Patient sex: F
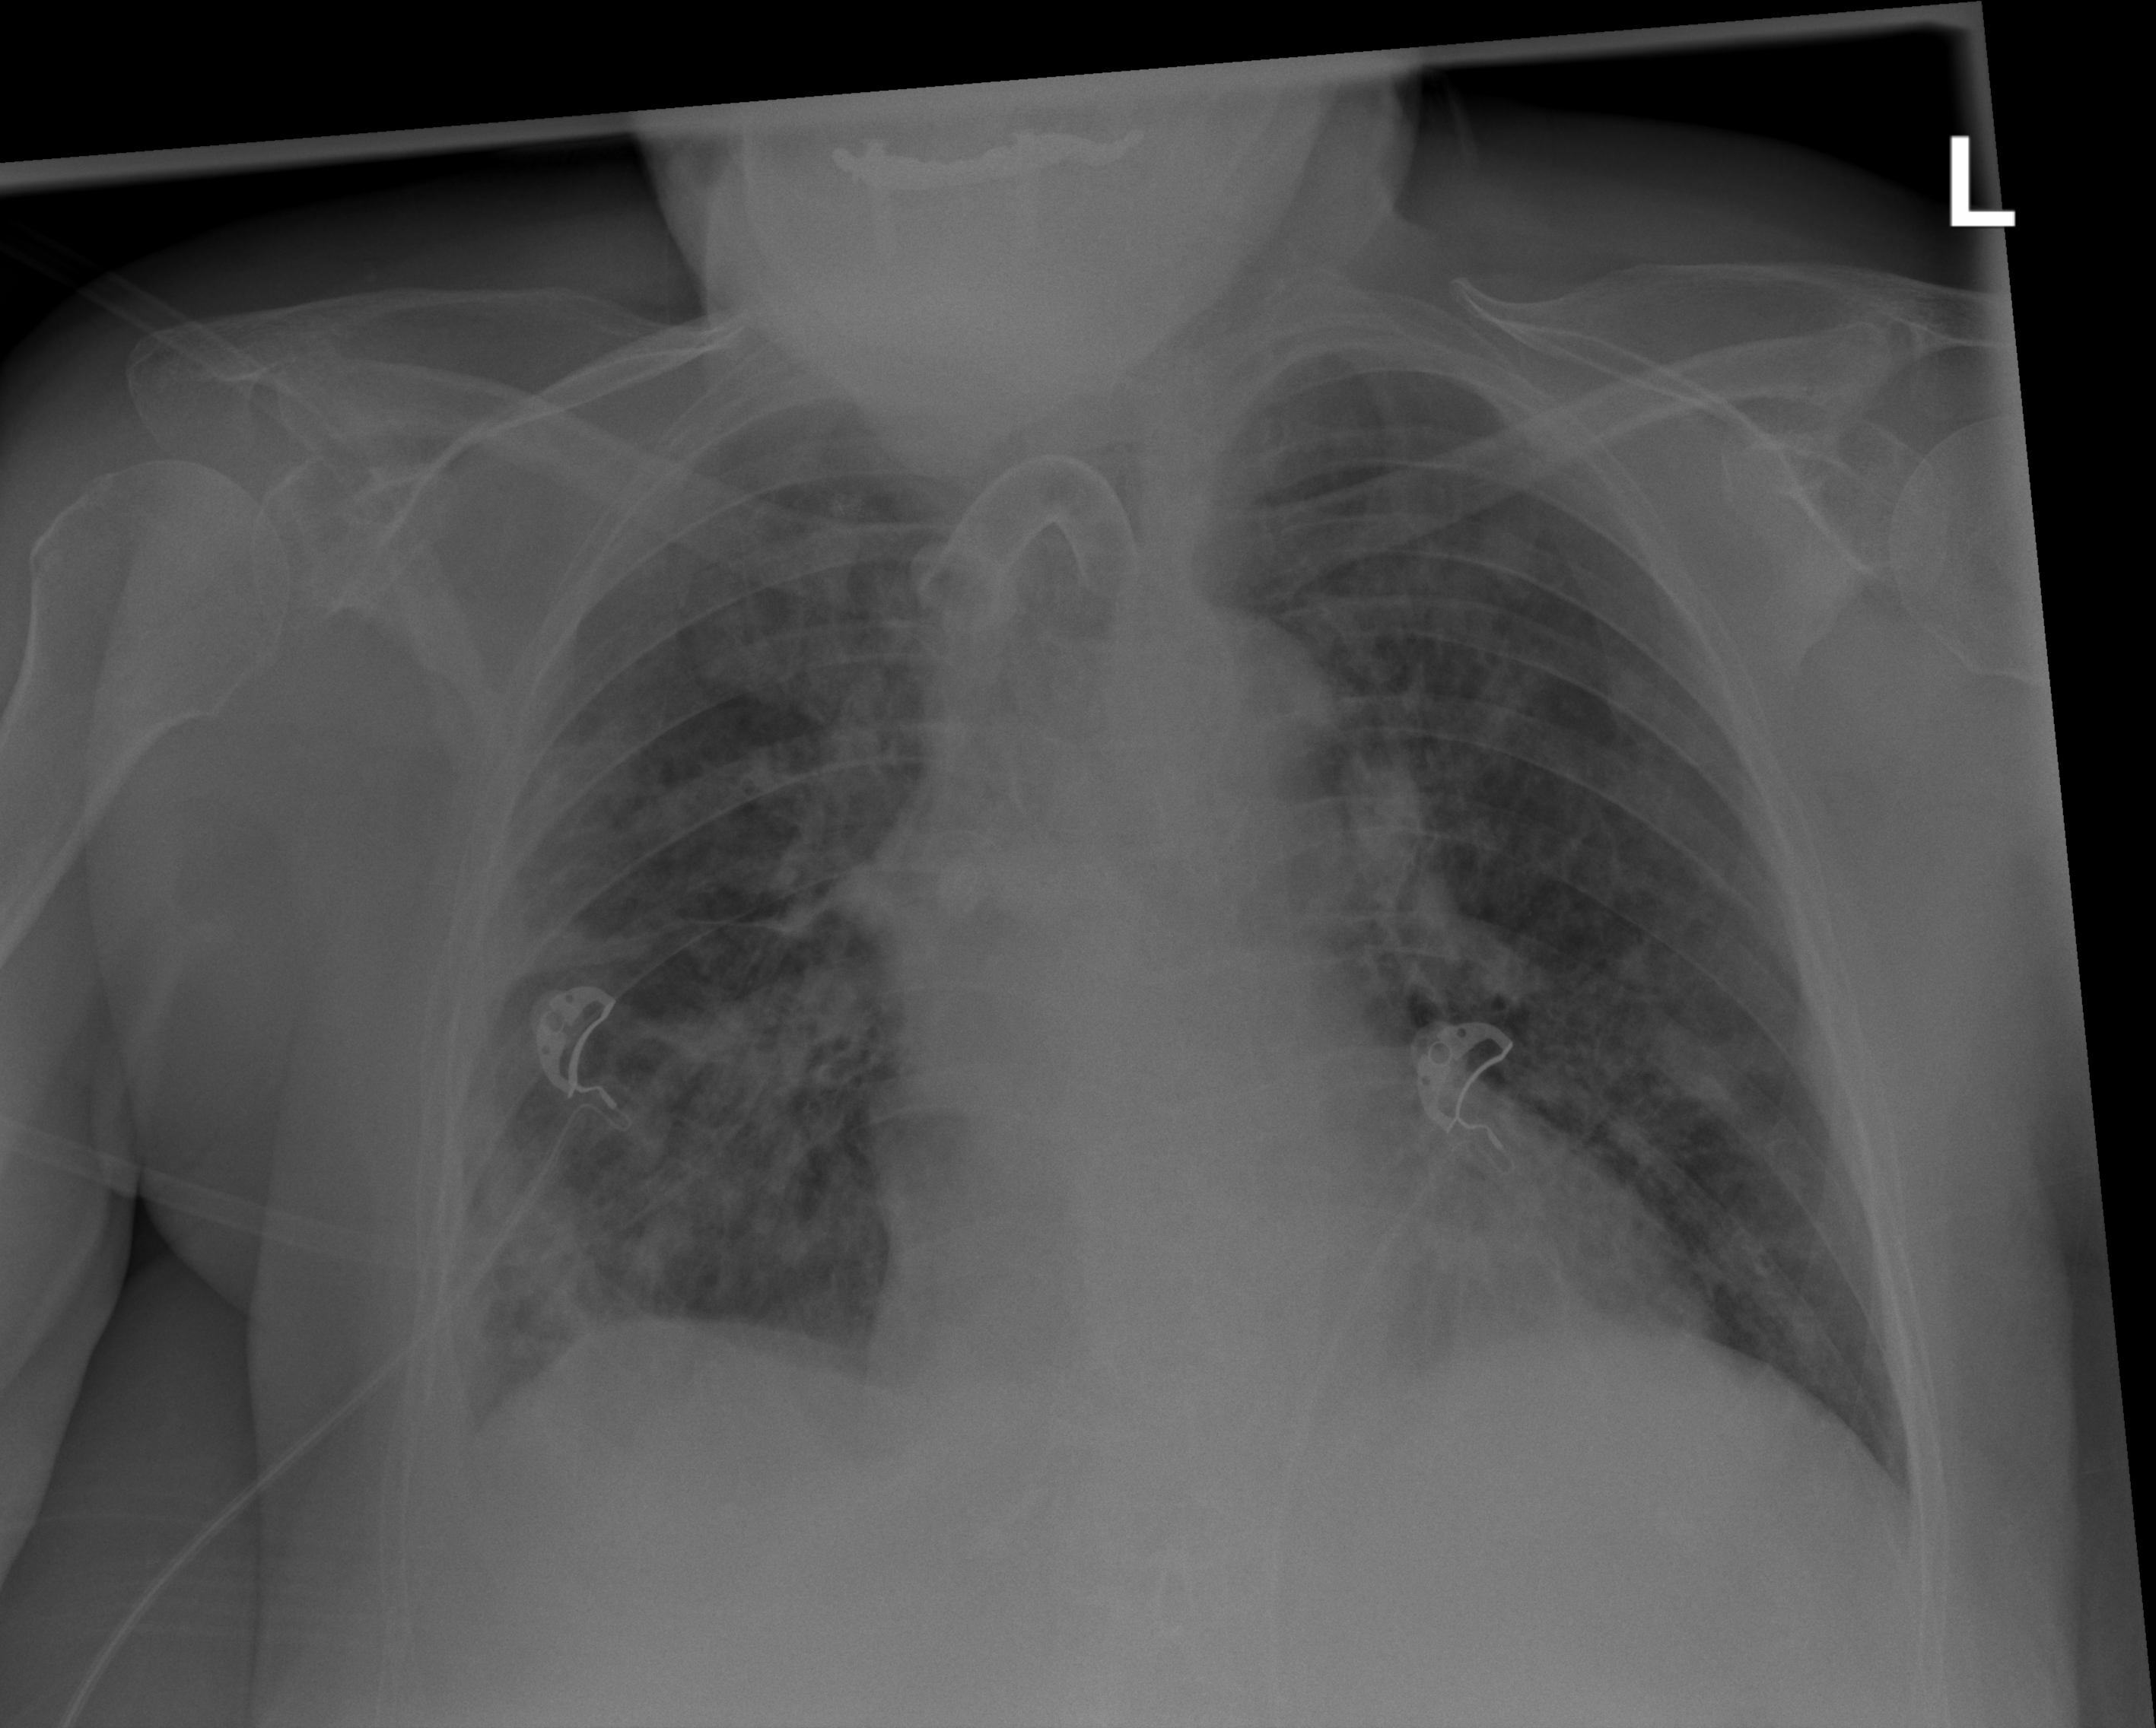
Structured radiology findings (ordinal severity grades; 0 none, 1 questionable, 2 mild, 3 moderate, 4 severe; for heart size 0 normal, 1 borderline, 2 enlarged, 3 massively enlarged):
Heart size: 2
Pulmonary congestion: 1
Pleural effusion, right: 1
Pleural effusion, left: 0
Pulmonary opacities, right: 3
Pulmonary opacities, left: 2
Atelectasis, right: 2
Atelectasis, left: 2